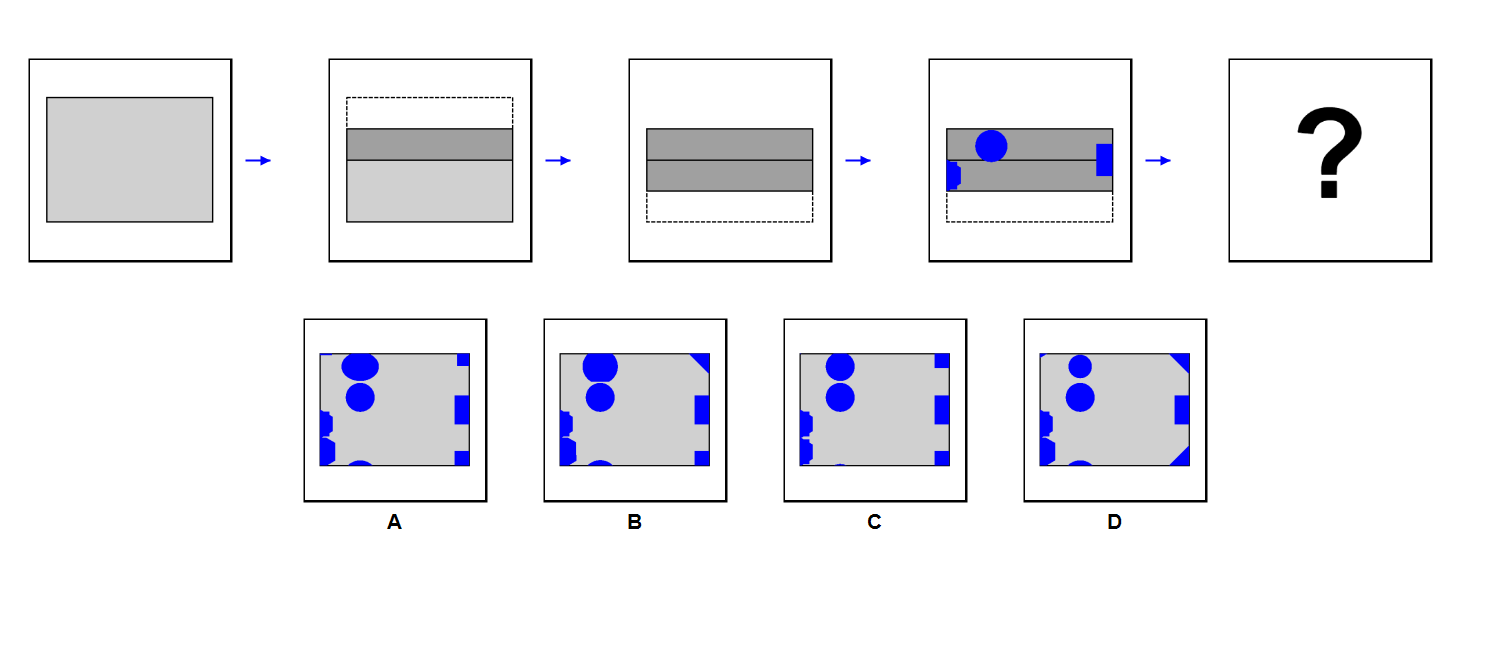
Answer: C